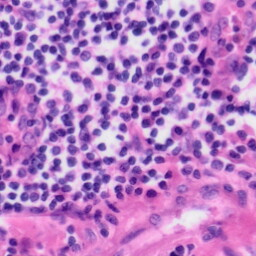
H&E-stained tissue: Tonsil